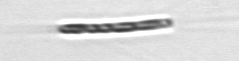
Label: Chaetoceros_subtilis